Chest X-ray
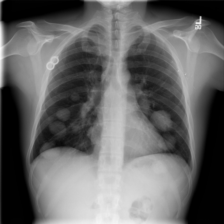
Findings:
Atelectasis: negative
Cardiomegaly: negative
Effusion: negative
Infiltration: negative
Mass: positive
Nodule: negative
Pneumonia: negative
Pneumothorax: negative
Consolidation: negative
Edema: negative
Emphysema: negative
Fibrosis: negative
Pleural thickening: negative
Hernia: negative